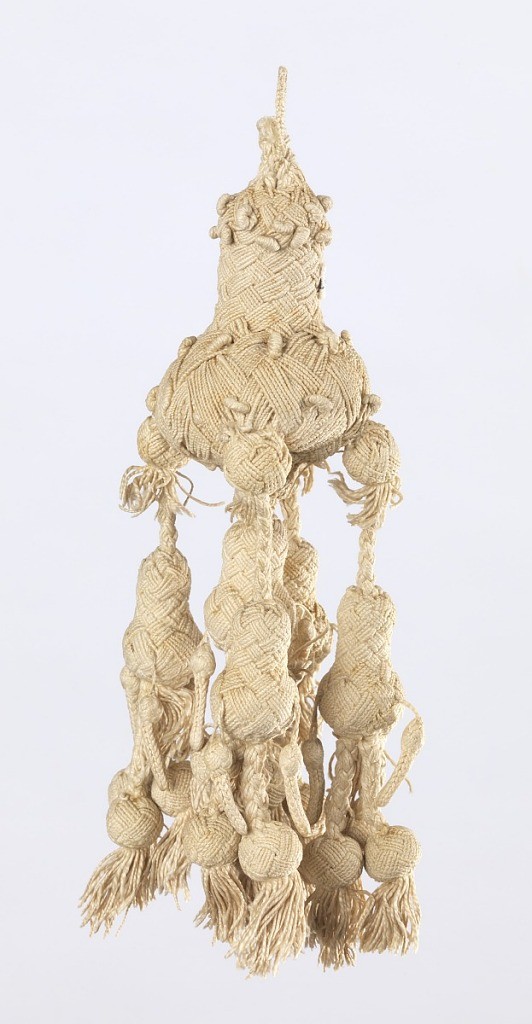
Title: Tassel
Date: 17th century
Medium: linen Technique: braided and knotted
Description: Tassel of linen, braided and knotted with loop attached to pear-shaped tassel from which suspend five smaller units of smaller tassels which in turn terminate in little balls with fringes from their bottom centers.